Question: I'm having trouble figuring this one out, it's a menu I am changing a bit to make it more usable on touch devices. Thus I need the first part of the CSS to stay as it is for normal screens, and then have to overwrite it with the touch styles. But I am trying to position the sub menu of services below services when services is selected. See the sketch. I have created a fiddle to show my problem.
, and what would solve it, is that I can't seem to get the ul.level_2 to position itself under the selected li, neither with absolute position or floating and clearing. Any ideas?

<URL>
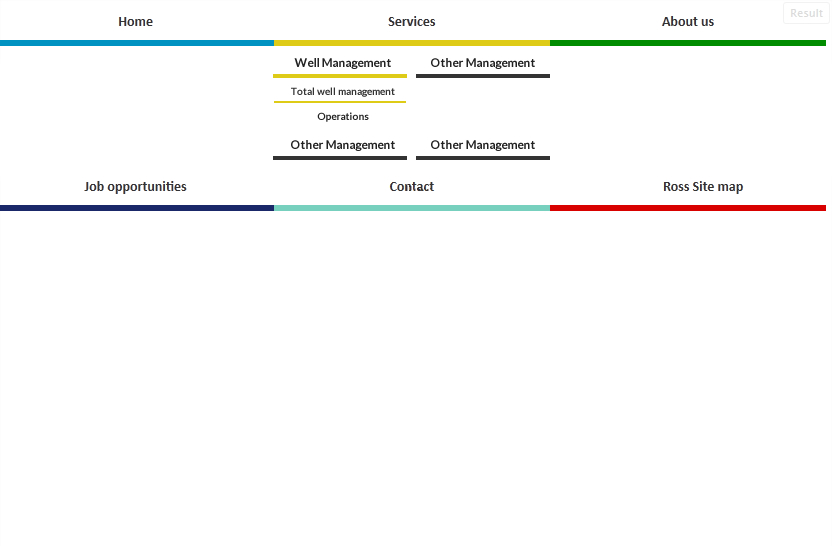
Answer: I sipmlyfied your example a bit to show you what is the minimal required css to achieve this. <URL>
The positioning of the submenu should be fairly easy, it goes almost automaticly, no positioning required as you can see.
I think the key lies in the clearing of the menu element you want to appear on the left, the 4th one in this case. You could also consider working with the ':n-th child' css3 selector, but i would not do that for cross browser compatibility.
Hope this puts you in the right direction. Feel free to let us know if you need any more help!